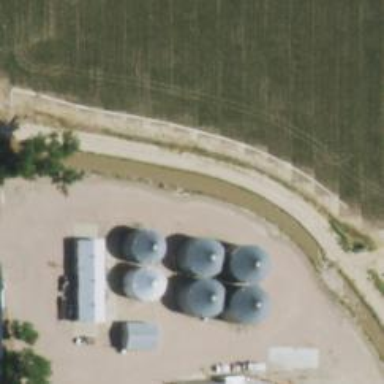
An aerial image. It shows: Silo.